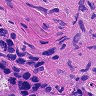
Metastatic tissue present: yes